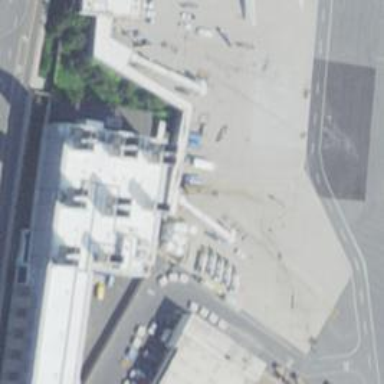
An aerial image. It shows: Airport gate.